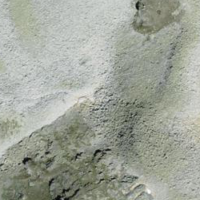
EUNIS habitat code: 48
Species observed at this site:
Rupicapra rupicapra